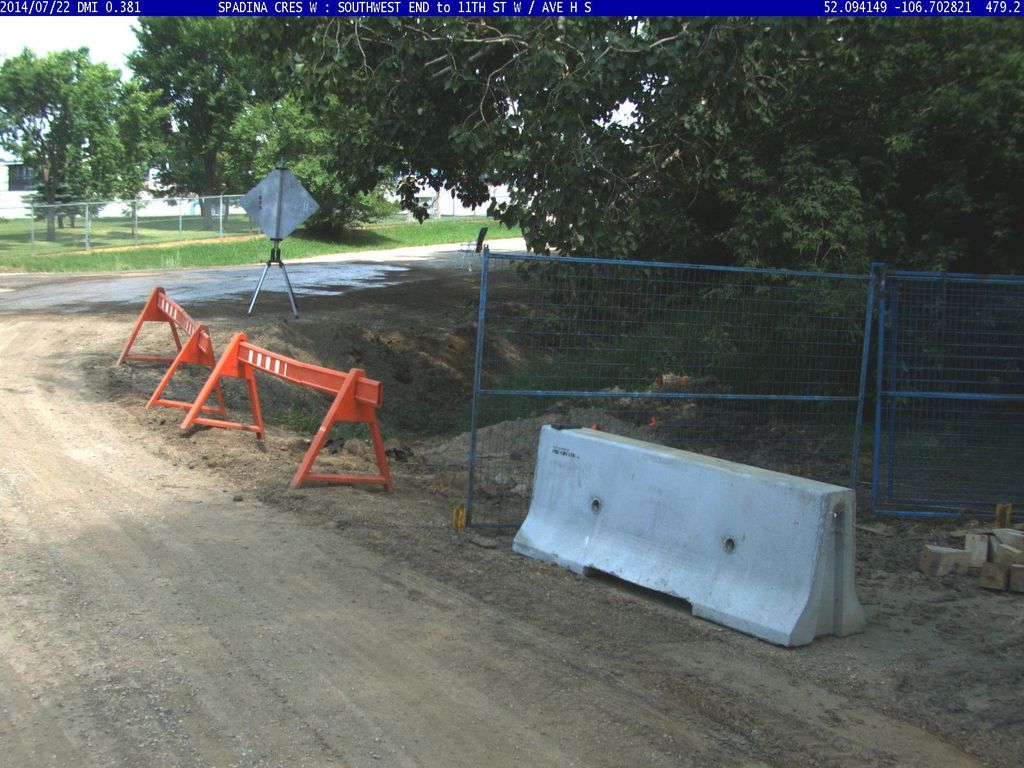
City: saskatoon